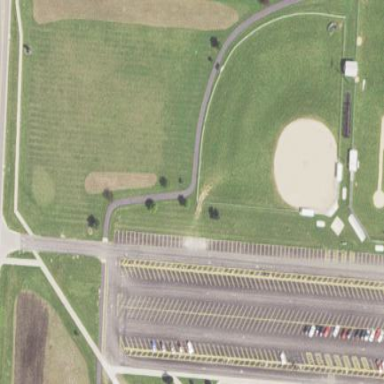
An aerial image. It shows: Baseball pitch for leisure land.